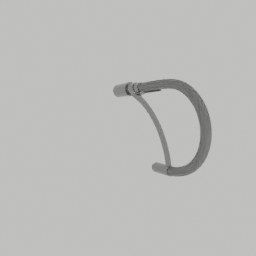
Label: appliances